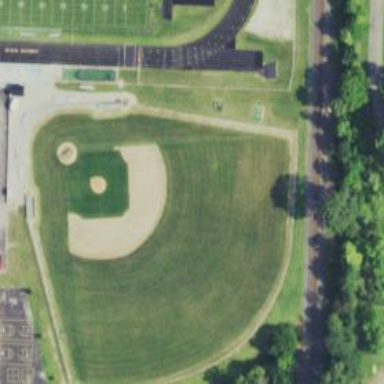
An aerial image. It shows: Baseball pitch for leisure land activities.